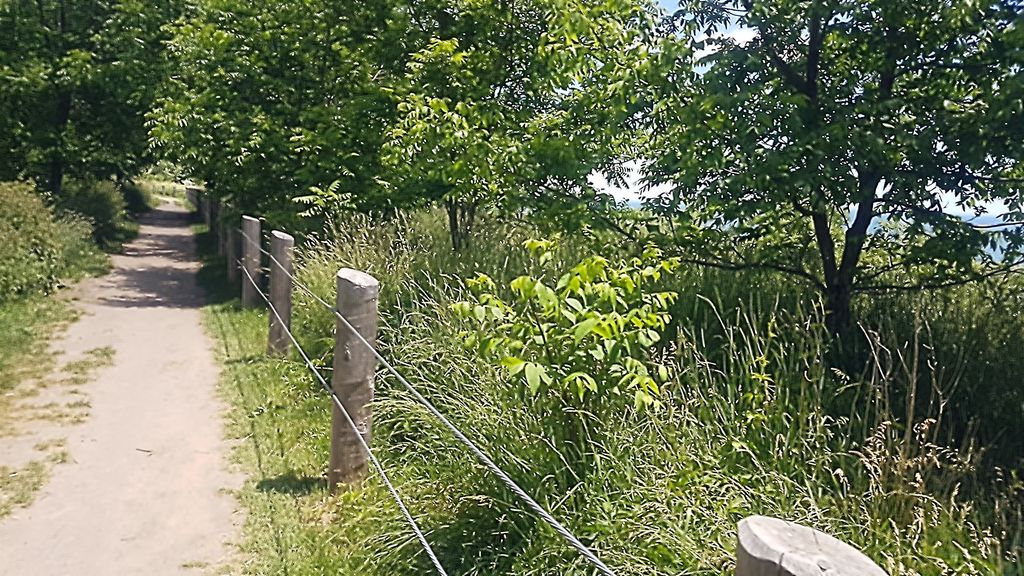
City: toronto